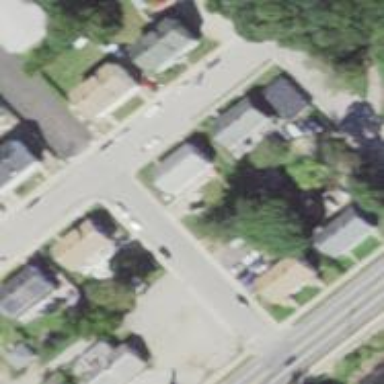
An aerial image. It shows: Residential driveway serving as service road.